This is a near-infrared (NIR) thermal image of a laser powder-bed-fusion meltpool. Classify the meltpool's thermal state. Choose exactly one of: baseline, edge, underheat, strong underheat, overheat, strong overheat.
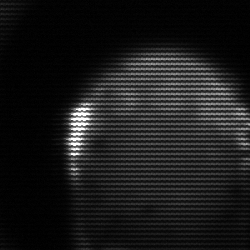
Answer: baseline